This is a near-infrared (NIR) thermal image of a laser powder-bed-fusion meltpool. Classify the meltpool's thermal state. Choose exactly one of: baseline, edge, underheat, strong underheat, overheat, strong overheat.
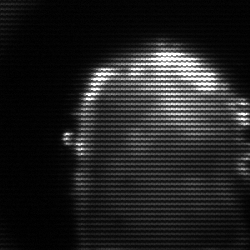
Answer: baseline